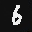
Label: 6